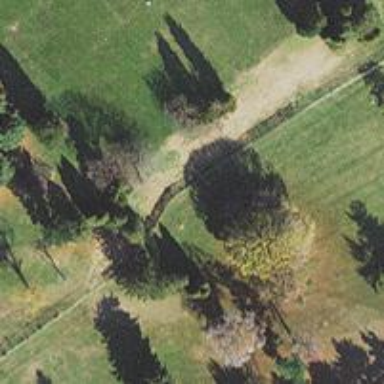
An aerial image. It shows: Disc golf hole.